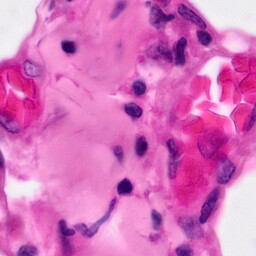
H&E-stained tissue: Pancreatic